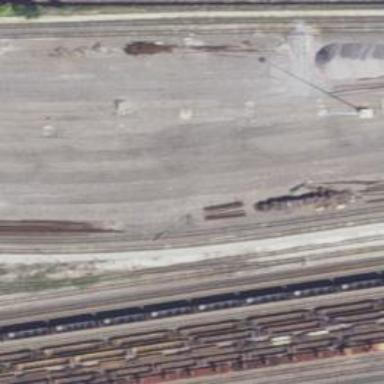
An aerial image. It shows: Railway spur service.